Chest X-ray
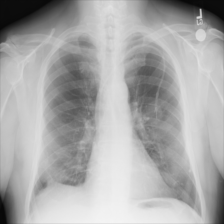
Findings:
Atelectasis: negative
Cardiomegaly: negative
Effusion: negative
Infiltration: negative
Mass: negative
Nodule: positive
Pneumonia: negative
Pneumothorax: negative
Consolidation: negative
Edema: negative
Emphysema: negative
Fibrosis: negative
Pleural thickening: negative
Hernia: negative